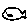
Label: fish